Question: I have recently heard of and ran across QR codes being scanned for app downloads. I would like to know how this works? Can someone explain to me what program they use to "scan" and what happens after that? I would love to implement this into my apps.

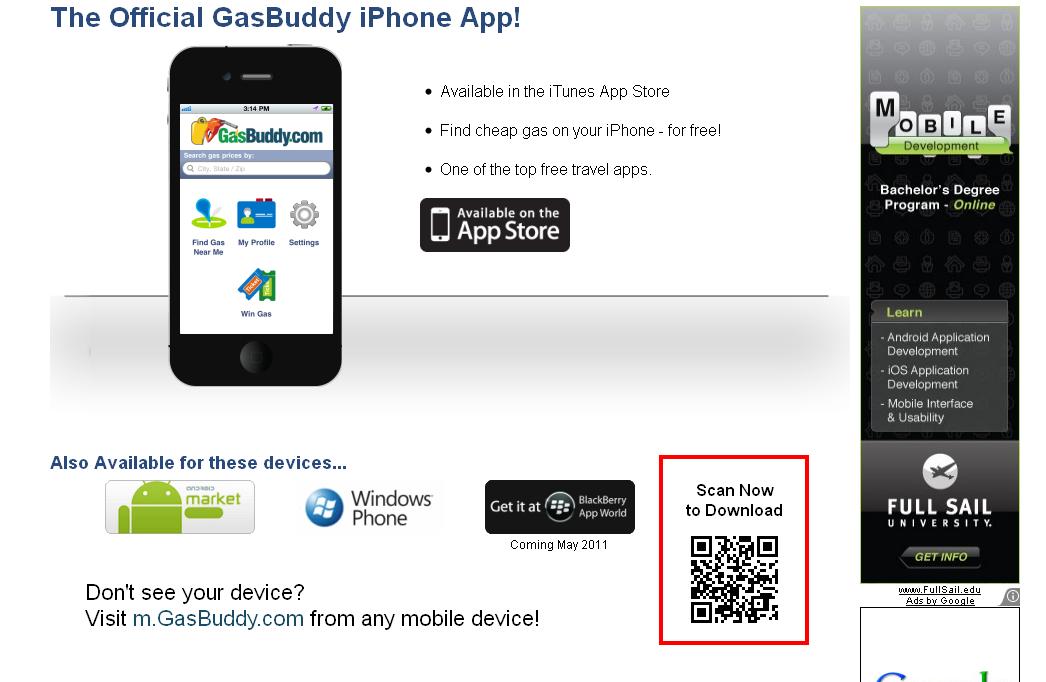
Answer: They are <URL>. Checkout the Link for more information.
You can create QR Codes using programs or <URL> . You basically setup your QR-Code then when a person uses a program that can read the QR-code, it does the corresponding task.
So if I wanted to provide a QR code for my iPhone app, I would just create a QR-code for the URL to my app from the App Store. Then when a user scans that on the iPhone it would open the iTunes program to my exact app.